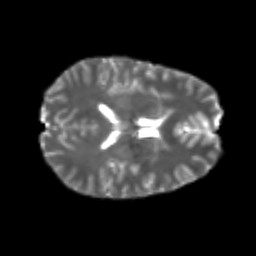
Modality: T2w
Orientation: axial
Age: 23
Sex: male
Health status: healthy
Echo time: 0.074 s